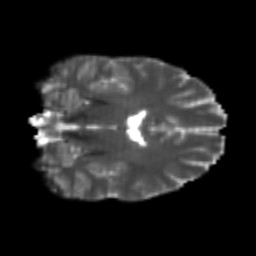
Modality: T2w
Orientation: coronal
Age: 22
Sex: male
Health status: healthy
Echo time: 0.074 s